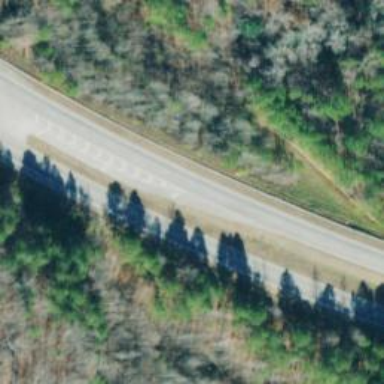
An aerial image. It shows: Asphalt road classified as trunk highway.